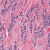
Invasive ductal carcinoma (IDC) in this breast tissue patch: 1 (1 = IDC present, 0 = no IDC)